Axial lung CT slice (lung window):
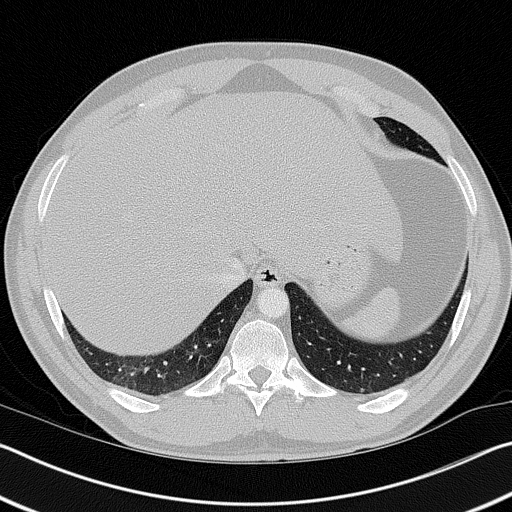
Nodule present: no